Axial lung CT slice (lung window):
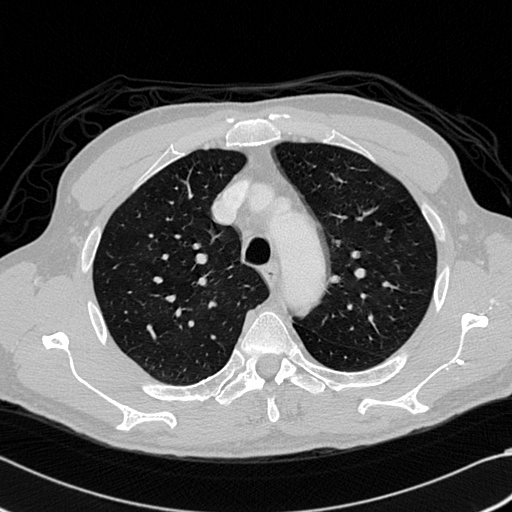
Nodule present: no